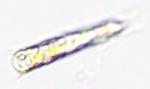
Label: Odontella